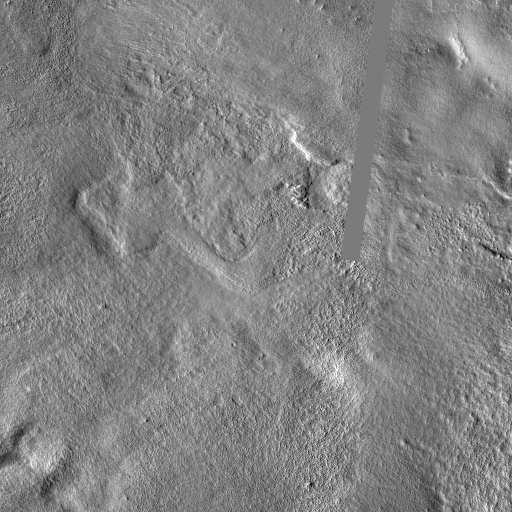
Crater classes present: Background